Interaction volume radius: 10 \u00c5
Interaction volume height: 20 \u00c5
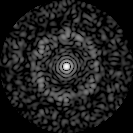
Disorder parameter: 0.7999